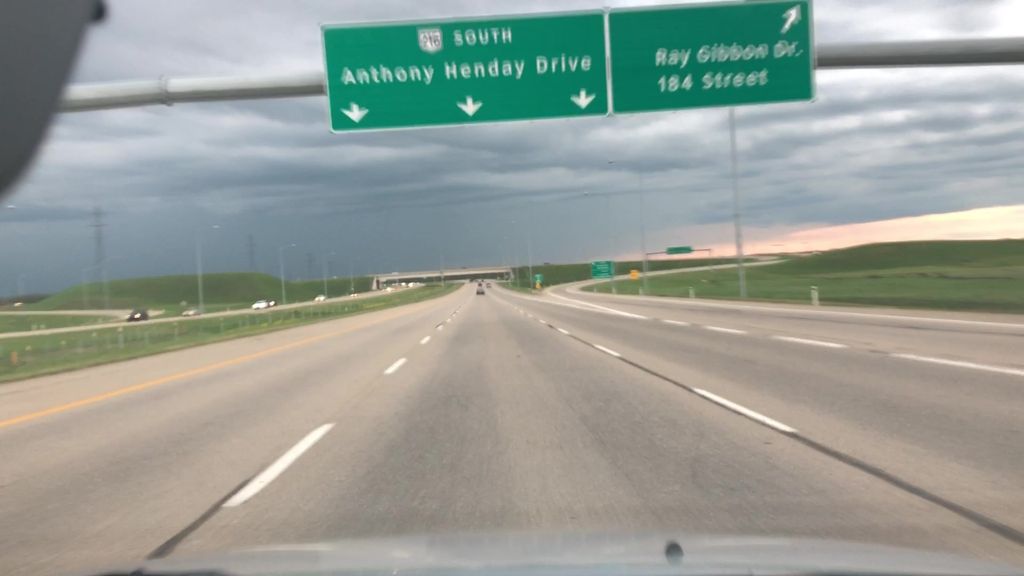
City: edmonton